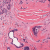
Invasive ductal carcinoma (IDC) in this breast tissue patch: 1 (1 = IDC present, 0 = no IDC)